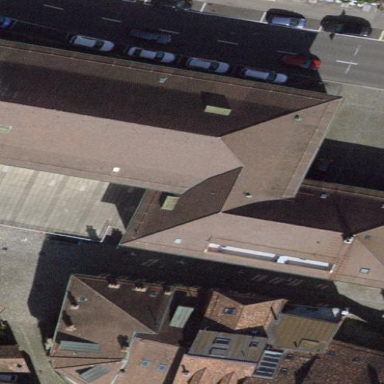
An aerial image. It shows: Community centre building.